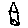
Label: house